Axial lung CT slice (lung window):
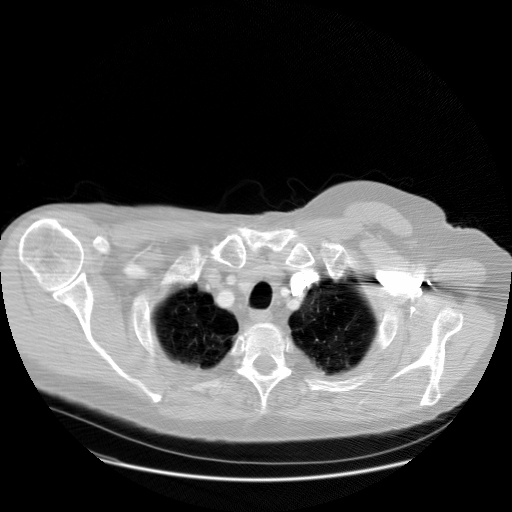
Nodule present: no